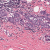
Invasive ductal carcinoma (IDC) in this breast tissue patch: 0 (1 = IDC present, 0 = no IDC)